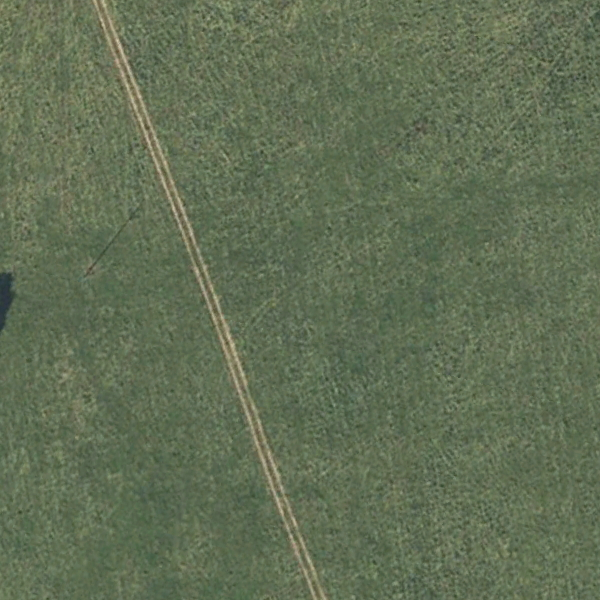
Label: Meadow